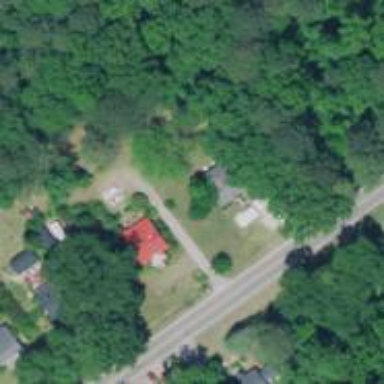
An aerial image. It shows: Driveway.